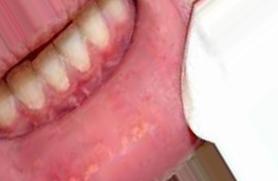
Condition: Mouth Ulcer